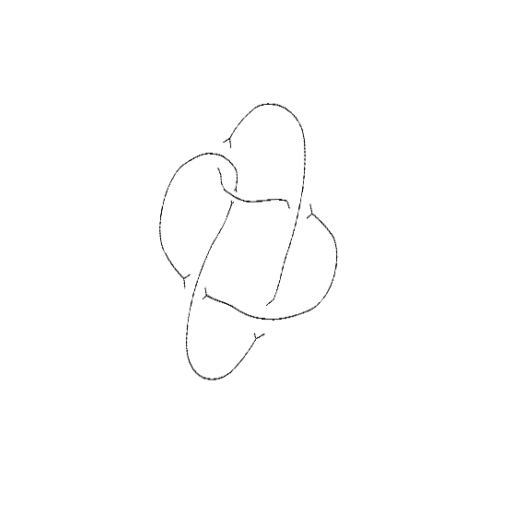
Crossing number: 5